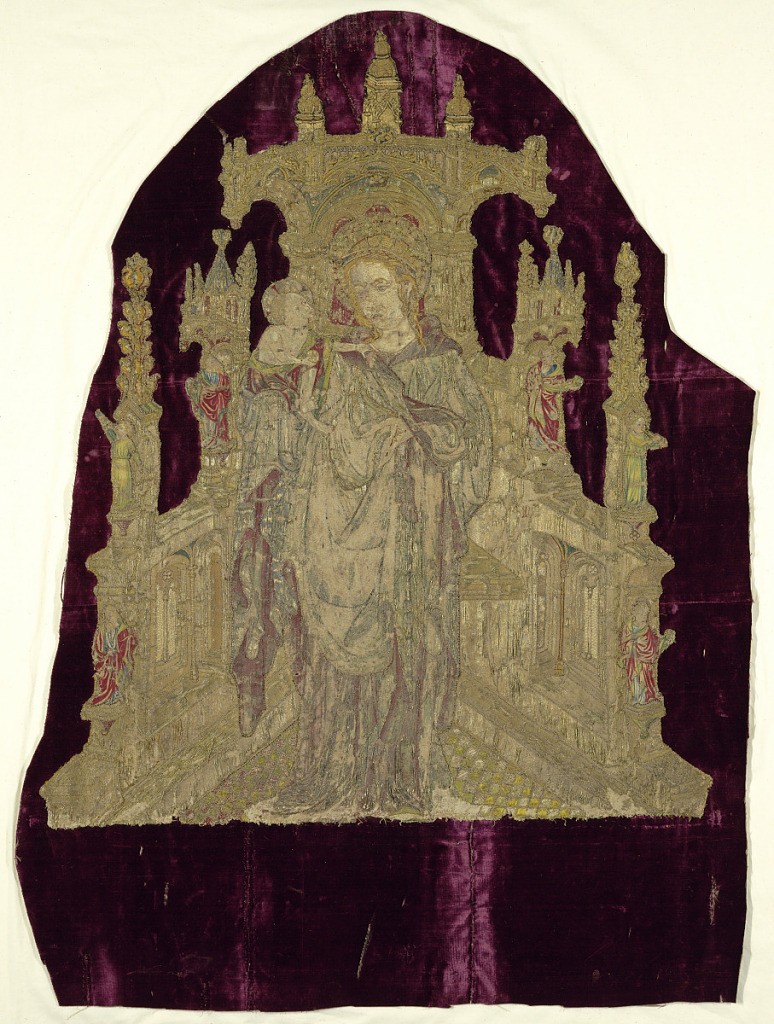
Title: Fragments
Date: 15th–16th century
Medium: silk, metal
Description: A group of embroidery fragments that have been applied to a dark red-violet velvet. Velvet is probably Spanish and dates to the 17th century. Embroideries were removed from a much earlier altar frontal. Fragments show the central tabernacle with the enthroned Virgin and child. Right and left kneeling angels hold musical instruments. Remaining angels have censers.